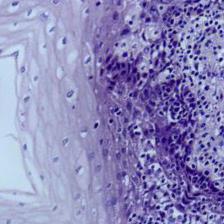
Diagnosis: OSCC